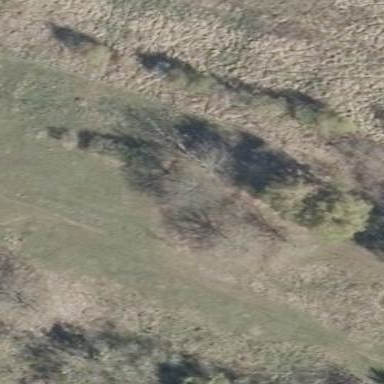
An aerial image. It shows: Semi-deciduous scrub with broadleaved leaves.